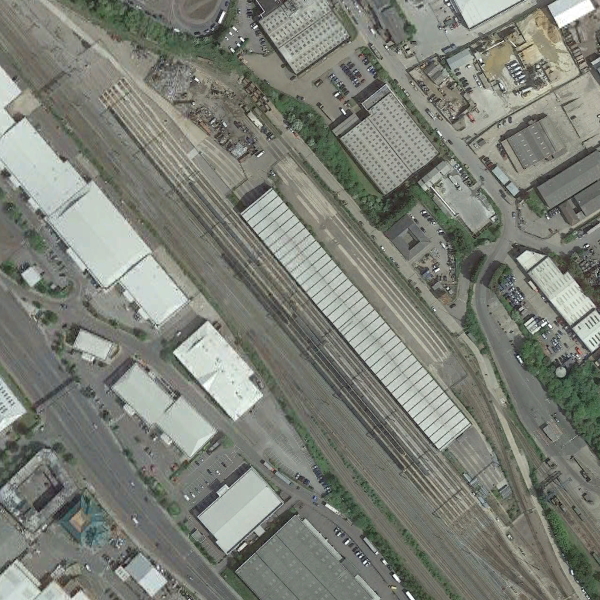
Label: RailwayStation